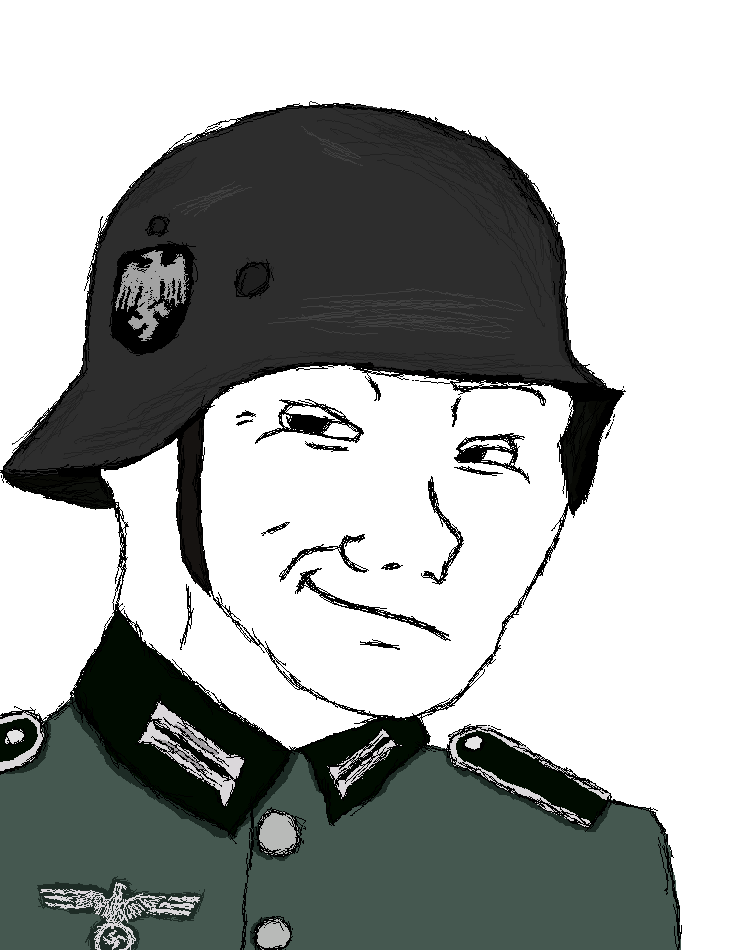
Label: 5_Smugjak